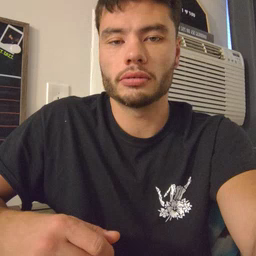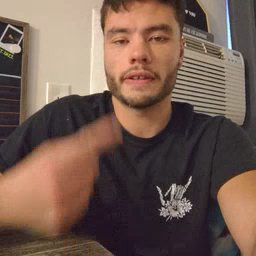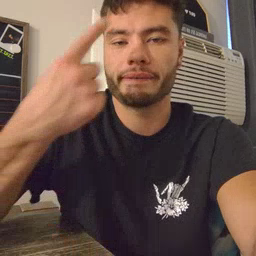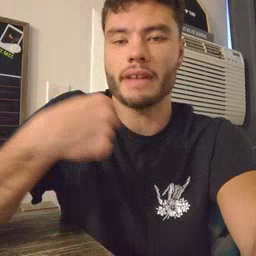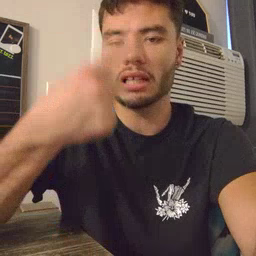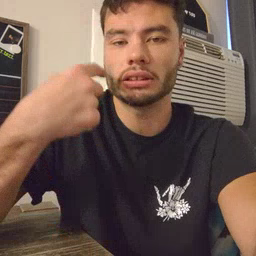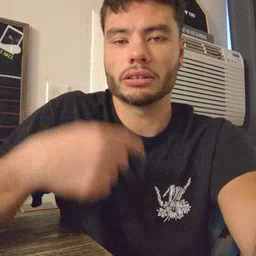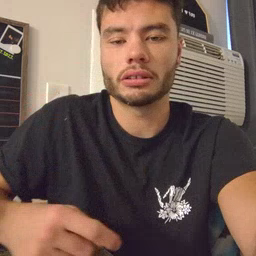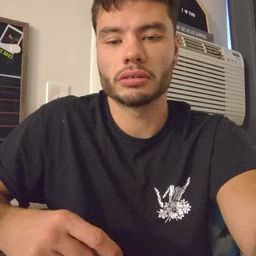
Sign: face